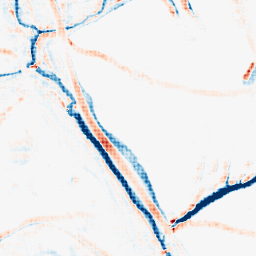
Category: morphological
Decomposition family: morphological_square
Decomposition parameters: operation: average
size: 10
Upsampling method: sinc_hamming
Upsampling parameters: scale: 4
kernel_size: 4
Upsampling scale: 4